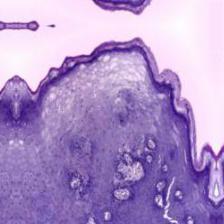
Diagnosis: Normal